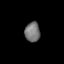
Tissue: lung
Cell type: Fibroblasts
Senescence score: 0.6301
Nuclear area (px): 299
Mean DAPI intensity: 115.254